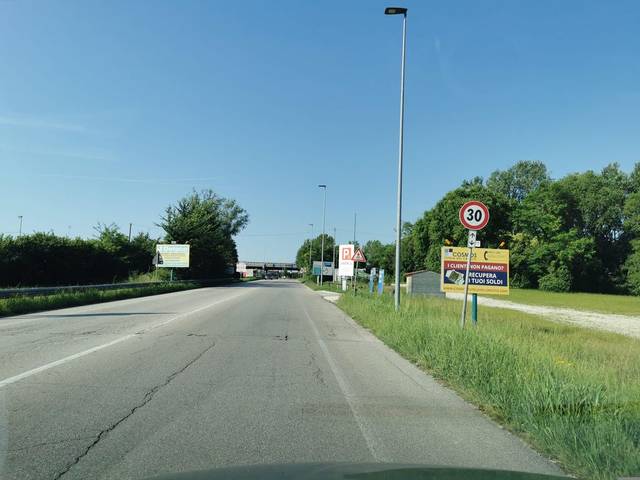
Region: Italy
Coordinates: 45.945, 12.654